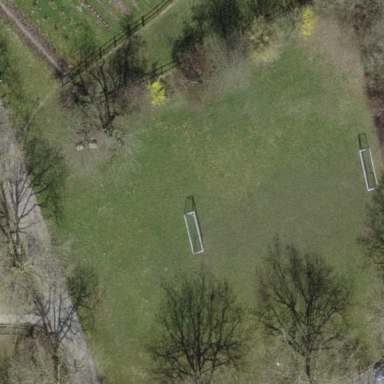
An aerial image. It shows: Grass pitch designated for soccer.